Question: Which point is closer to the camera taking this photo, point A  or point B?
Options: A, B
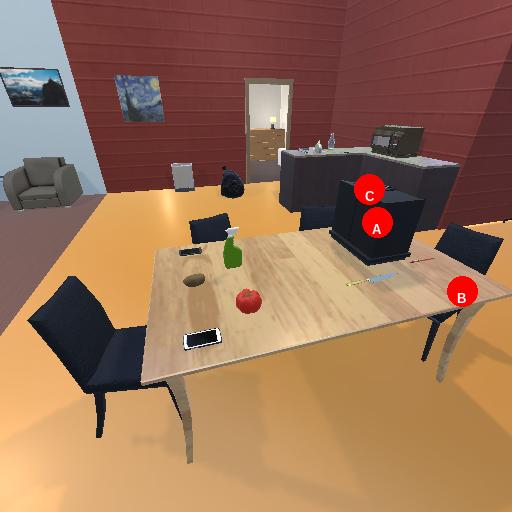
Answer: A